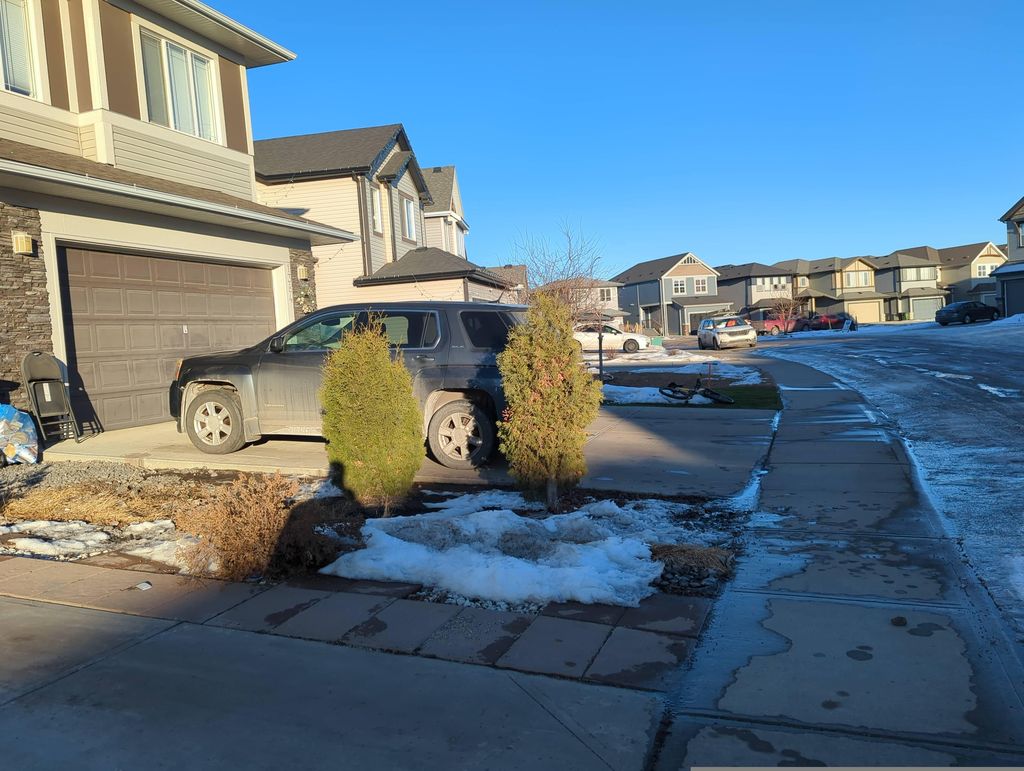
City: edmonton